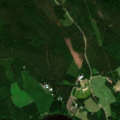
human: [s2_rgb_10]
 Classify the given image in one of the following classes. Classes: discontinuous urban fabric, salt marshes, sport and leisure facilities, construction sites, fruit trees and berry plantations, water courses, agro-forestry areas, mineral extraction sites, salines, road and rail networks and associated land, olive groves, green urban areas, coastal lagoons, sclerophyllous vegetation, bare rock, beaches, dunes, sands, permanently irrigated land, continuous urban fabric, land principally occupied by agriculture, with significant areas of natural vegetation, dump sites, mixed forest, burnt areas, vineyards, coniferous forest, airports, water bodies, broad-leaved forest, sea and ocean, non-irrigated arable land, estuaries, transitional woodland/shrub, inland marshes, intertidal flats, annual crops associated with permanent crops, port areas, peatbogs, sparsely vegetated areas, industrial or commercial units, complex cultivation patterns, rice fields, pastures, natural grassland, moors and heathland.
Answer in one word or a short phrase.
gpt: land principally occupied by agriculture, with significant areas of natural vegetation, broad-leaved forest, coniferous forest, mixed forest, water bodies